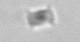
Label: Bacillariophyceae_morphotype1